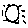
Label: sun